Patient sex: F
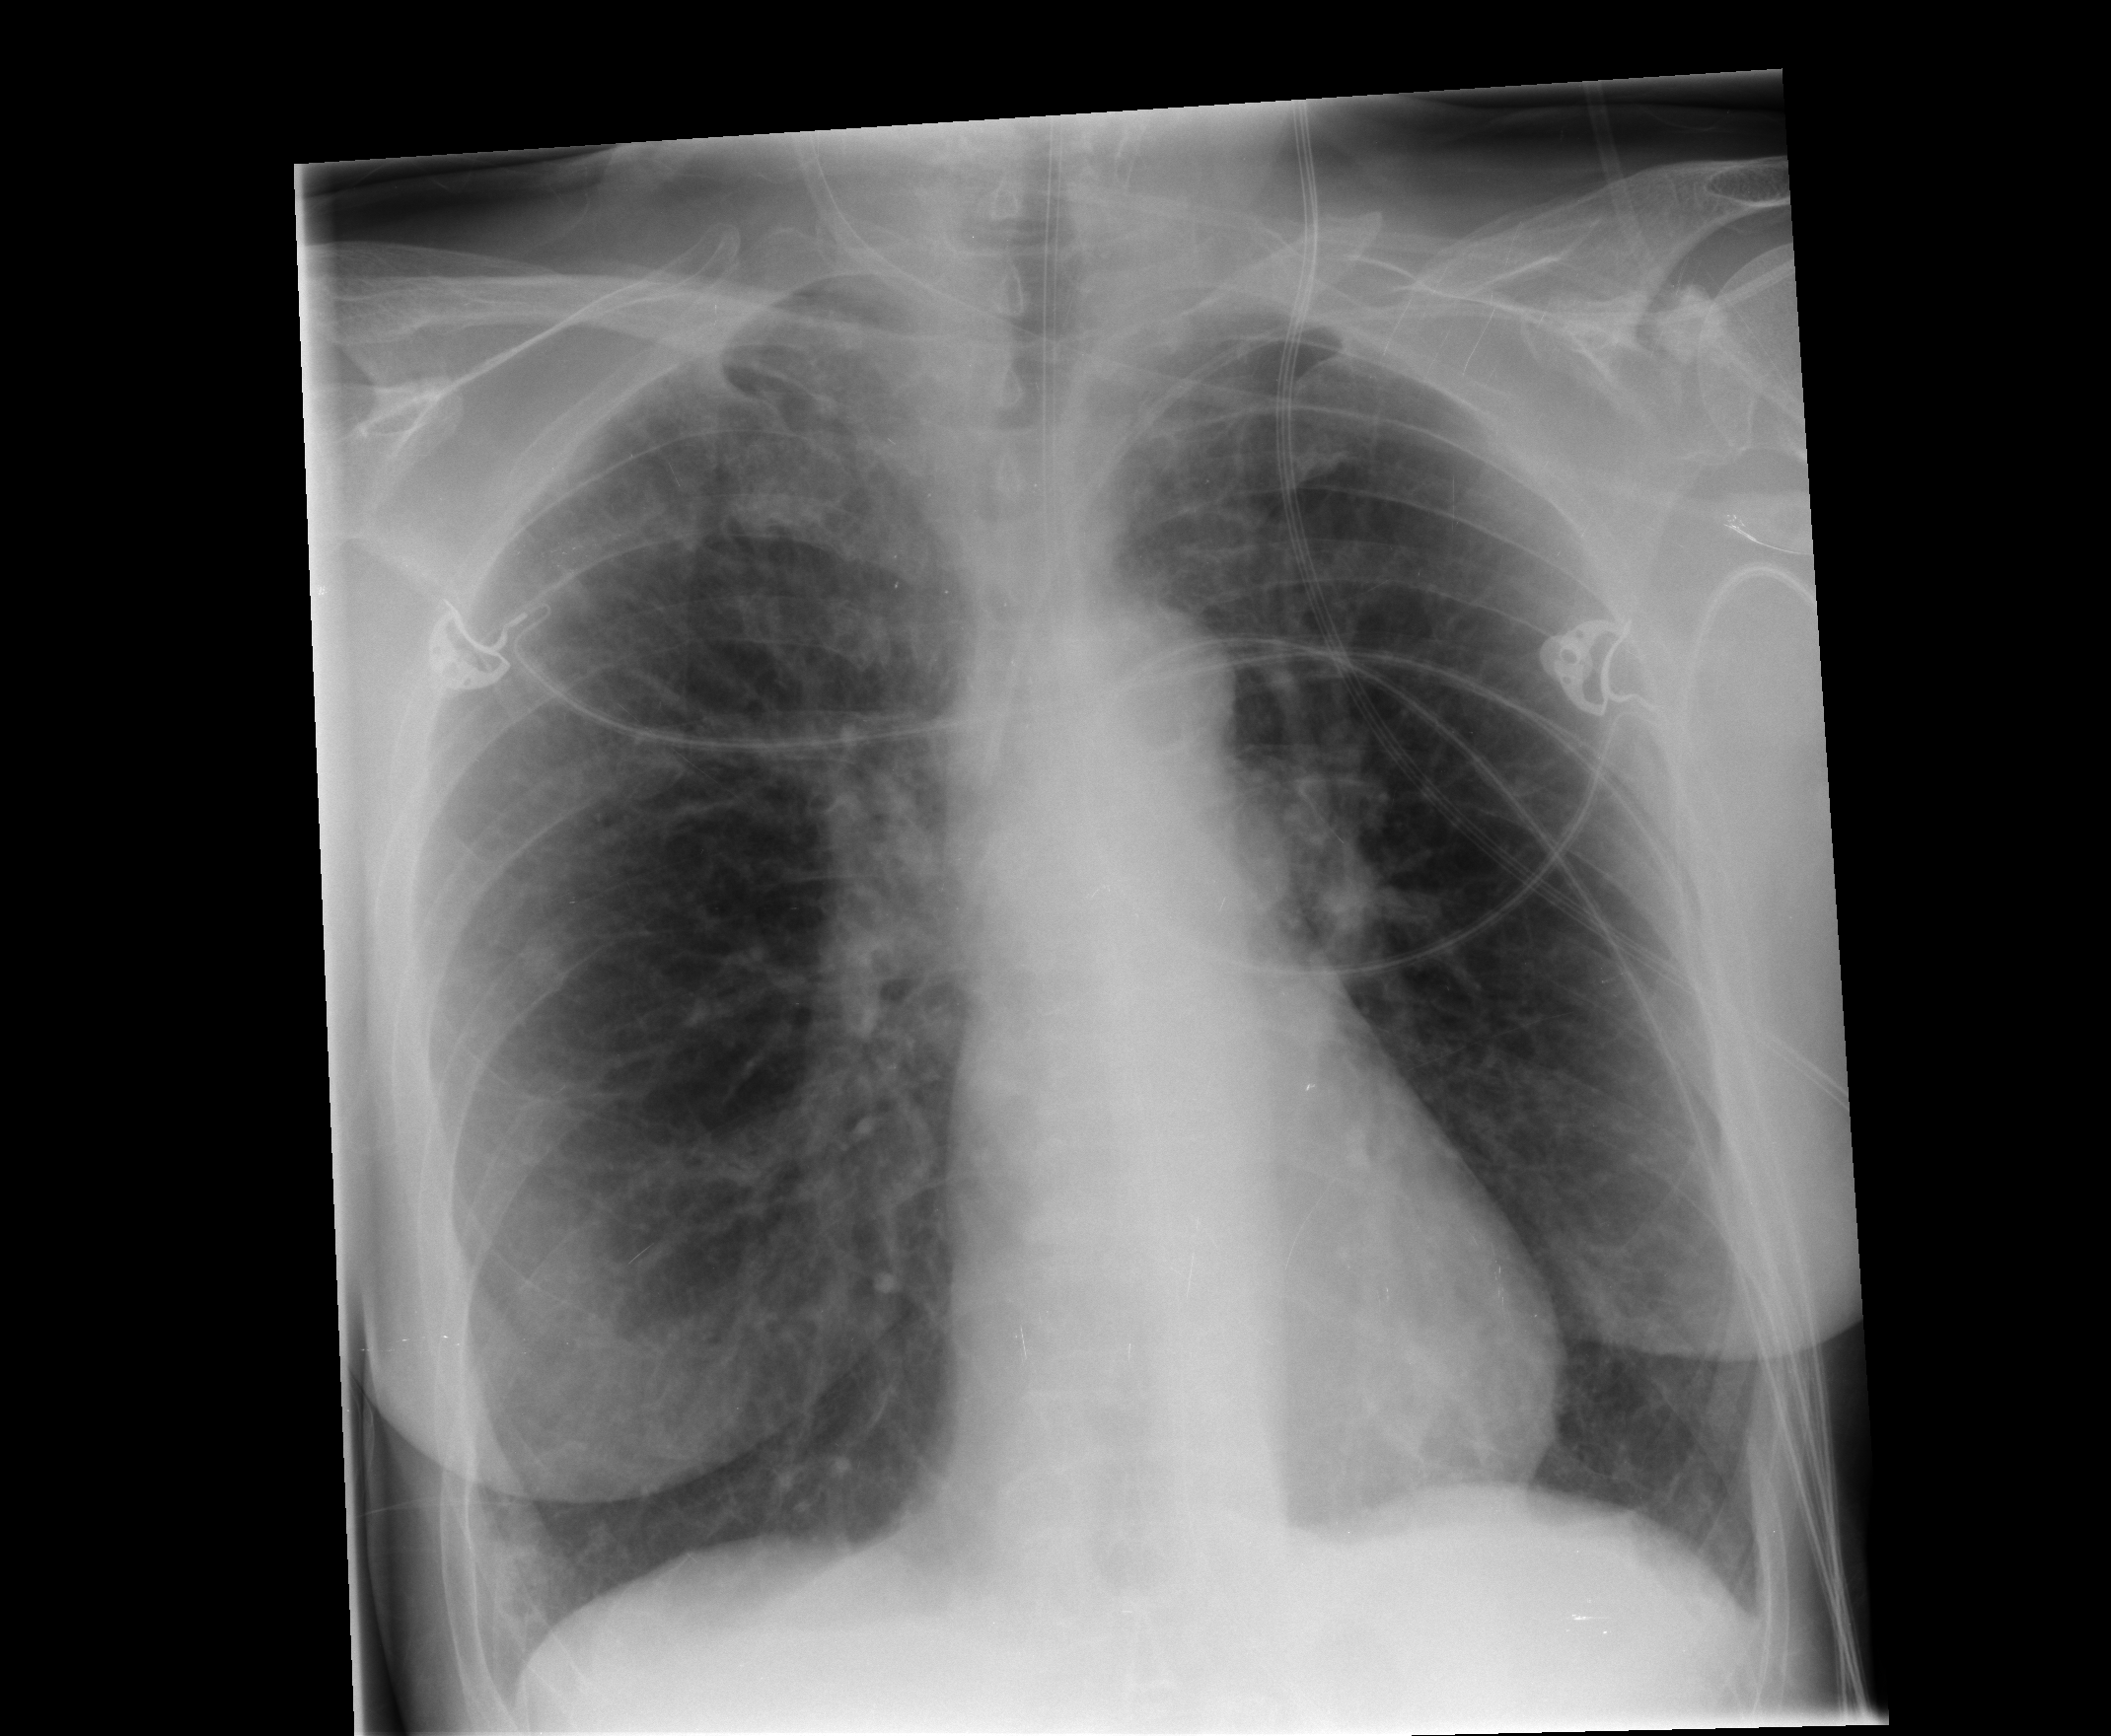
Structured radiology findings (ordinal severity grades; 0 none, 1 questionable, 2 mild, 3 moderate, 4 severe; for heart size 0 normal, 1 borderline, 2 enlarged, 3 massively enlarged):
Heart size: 0
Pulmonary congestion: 1
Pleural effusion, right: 0
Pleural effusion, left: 0
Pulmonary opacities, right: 0
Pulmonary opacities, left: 0
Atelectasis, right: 0
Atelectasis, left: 0